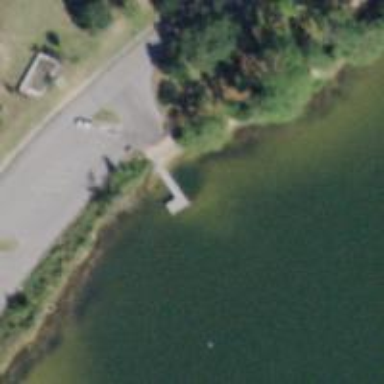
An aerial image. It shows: Slipway on leisure land.